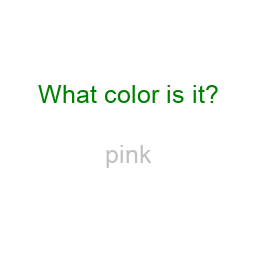
Color: silver
Color name shown: pink
Background color: white
Question text color: green